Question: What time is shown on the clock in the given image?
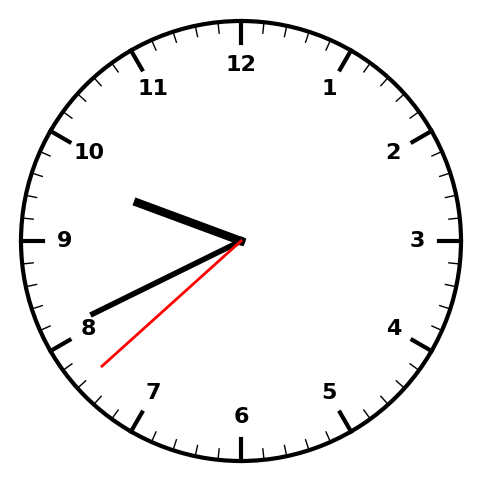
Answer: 09:40:38